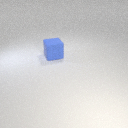
large blue rubber cube